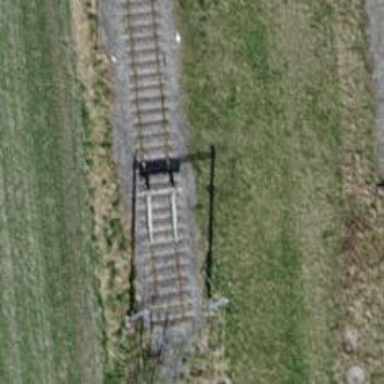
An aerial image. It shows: Railway buffer stop.